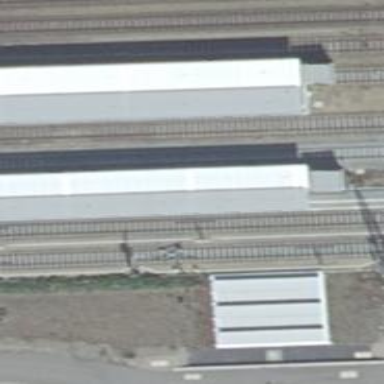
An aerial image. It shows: Railway signal.